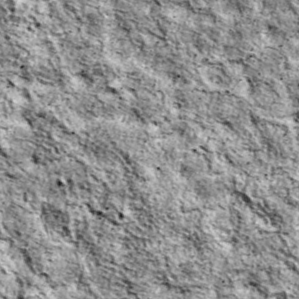
Label: non_frost